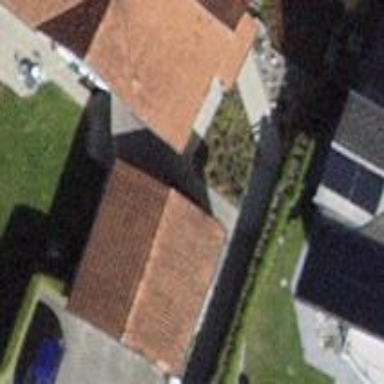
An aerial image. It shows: Gabled roof garage.